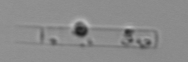
Label: Leptocylindrus